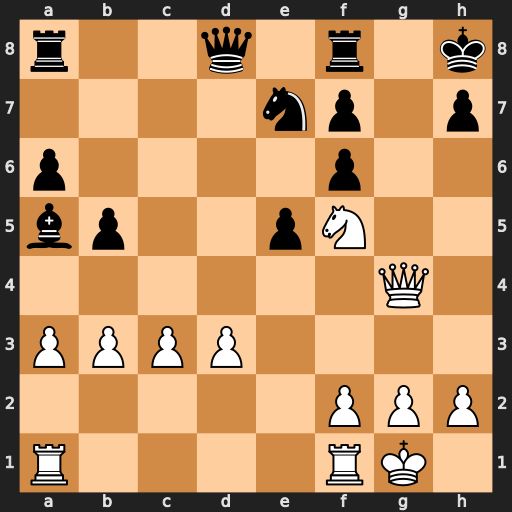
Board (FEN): r2q1r1k/4np1p/p4p2/bp2pN2/6Q1/PPPP4/5PPP/R4RK1
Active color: w
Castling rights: -
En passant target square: -
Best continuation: Qg7#